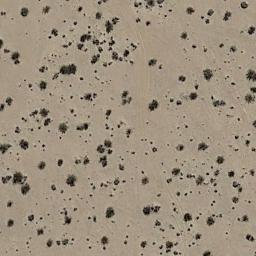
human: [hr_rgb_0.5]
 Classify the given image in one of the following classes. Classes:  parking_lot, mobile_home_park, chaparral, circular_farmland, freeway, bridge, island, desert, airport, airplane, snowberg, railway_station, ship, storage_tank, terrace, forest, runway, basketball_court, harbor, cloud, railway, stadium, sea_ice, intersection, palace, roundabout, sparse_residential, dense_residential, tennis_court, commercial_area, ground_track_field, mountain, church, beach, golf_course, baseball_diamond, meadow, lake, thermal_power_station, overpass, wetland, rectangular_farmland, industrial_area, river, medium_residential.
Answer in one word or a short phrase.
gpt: chaparral